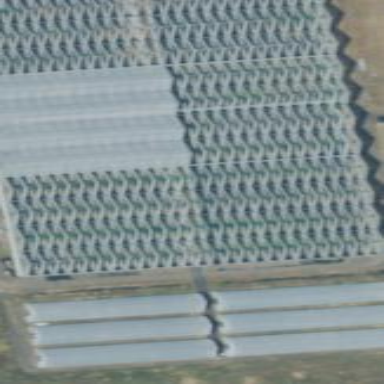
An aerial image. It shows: Area dedicated to greenhouse horticulture.